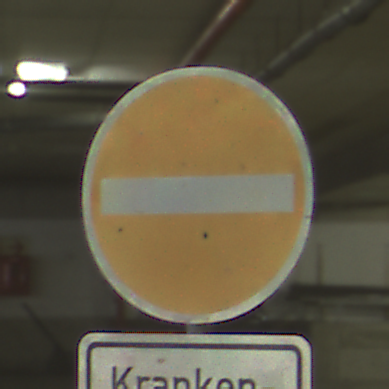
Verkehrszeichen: VerbotDerEinfahrt
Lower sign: BesondereFahrzeugeUndTransportgueter4
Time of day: NotSpecified
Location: Indoor (Special)
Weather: NotSpecified
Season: NotSpecified
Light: Artificial